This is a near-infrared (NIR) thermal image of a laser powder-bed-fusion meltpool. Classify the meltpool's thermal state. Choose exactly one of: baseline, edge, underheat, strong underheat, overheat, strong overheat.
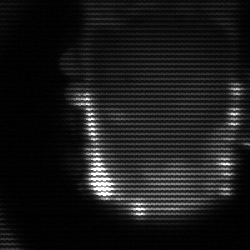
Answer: baseline